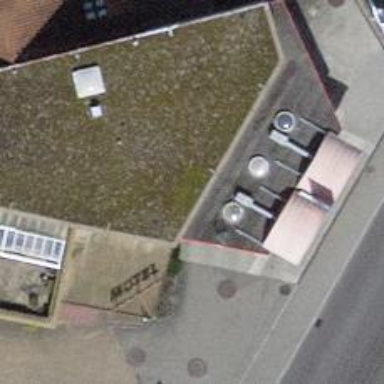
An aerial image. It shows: Fuel station.